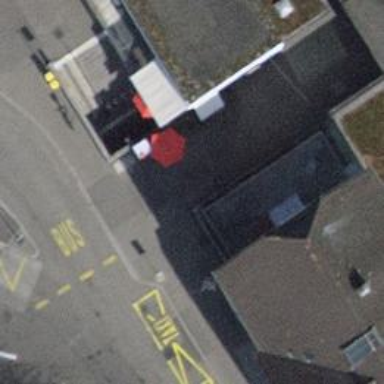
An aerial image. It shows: Steps with paving stones. Ramp is also available.